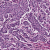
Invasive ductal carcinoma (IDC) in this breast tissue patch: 1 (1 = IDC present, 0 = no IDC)